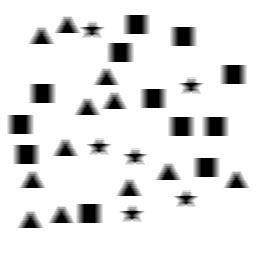
Squares: 12
Triangles: 12
Stars: 6
Total shapes: 30